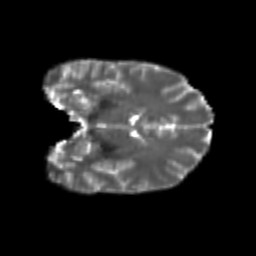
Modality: T2w
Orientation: coronal
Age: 22
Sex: female
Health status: healthy
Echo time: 0.074 s